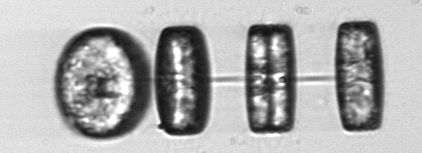
Label: Thalassiosira